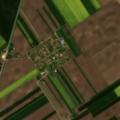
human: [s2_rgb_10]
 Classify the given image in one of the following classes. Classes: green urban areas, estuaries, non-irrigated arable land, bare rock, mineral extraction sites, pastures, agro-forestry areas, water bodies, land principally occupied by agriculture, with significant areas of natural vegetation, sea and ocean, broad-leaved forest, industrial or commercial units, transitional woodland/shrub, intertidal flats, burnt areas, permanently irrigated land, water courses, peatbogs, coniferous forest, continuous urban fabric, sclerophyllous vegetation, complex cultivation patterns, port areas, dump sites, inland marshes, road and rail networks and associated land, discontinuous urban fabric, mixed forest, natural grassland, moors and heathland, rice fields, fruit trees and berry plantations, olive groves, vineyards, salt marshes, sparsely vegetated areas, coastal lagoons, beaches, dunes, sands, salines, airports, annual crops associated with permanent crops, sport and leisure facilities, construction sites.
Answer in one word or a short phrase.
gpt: non-irrigated arable land